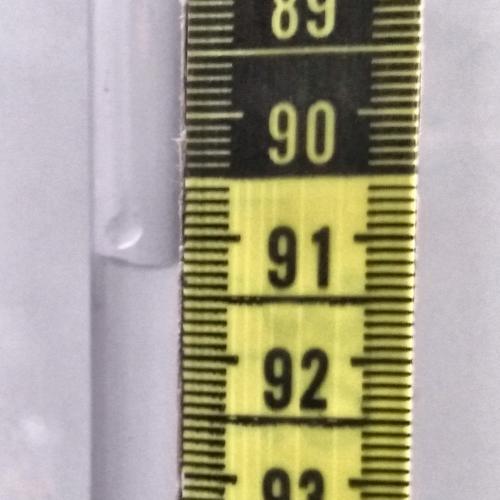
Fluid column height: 91.2 cm